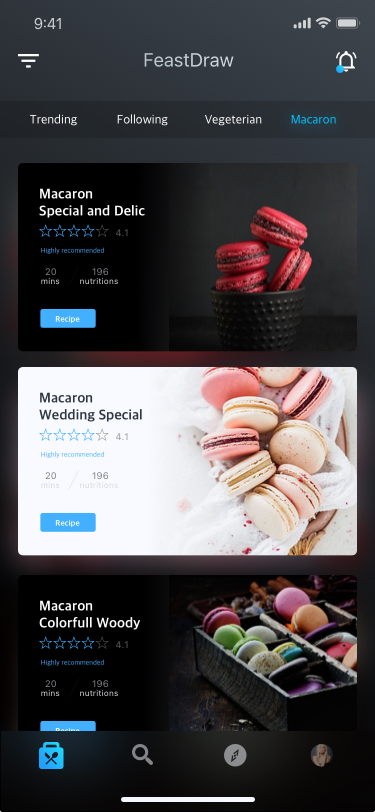
Text in this UI design:
FeastDraw